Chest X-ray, AP view. Patient: 31 years old, sex M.
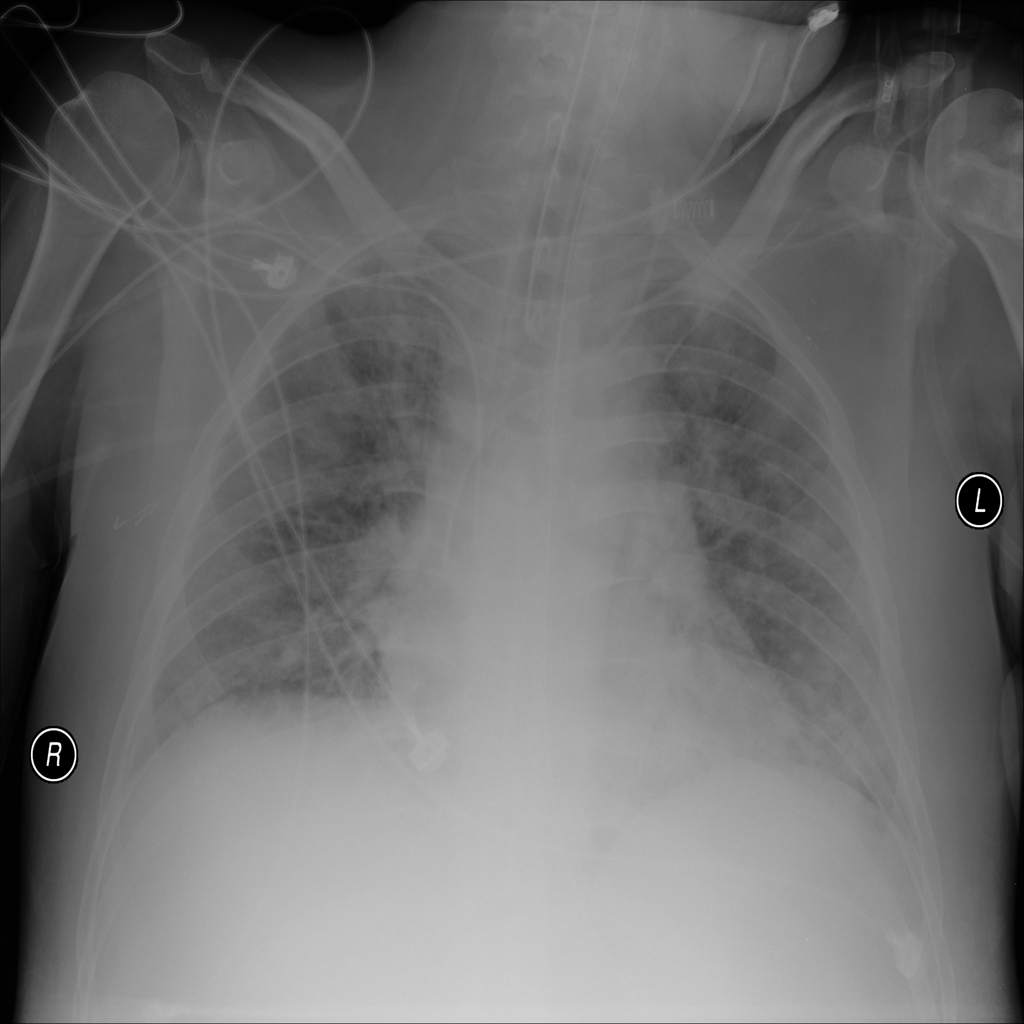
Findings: Infiltration, Nodule